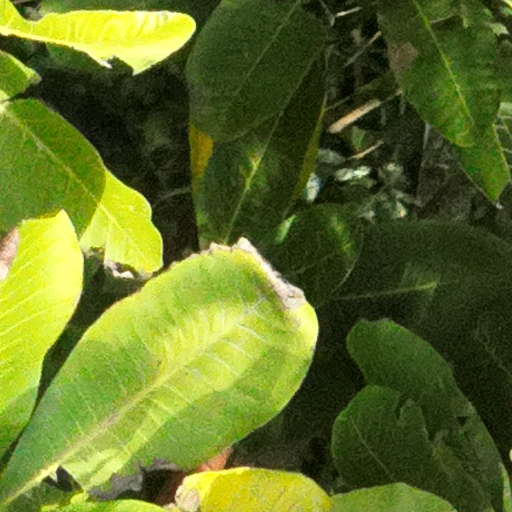
Species: Anacardium excelsum
GBIF accepted scientific name: Anacardium excelsum
Crown area (m\u00b2): 226.034